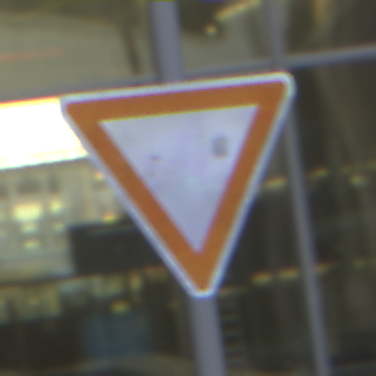
Verkehrszeichen: VorfahrtGewaehren
Umgebung: Outdoor, Urban
Tageszeit: SunriseSunset
Wetter: PartlyCloudy
Licht: Natural
Jahreszeit: NotSpecified
Kontrast: MediumContrast